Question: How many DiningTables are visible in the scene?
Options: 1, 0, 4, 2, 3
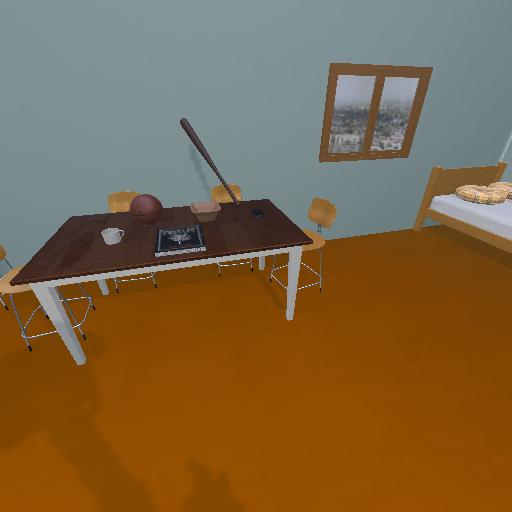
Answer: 1